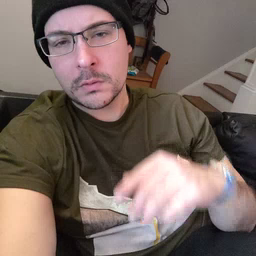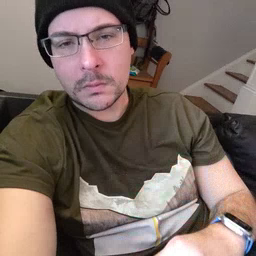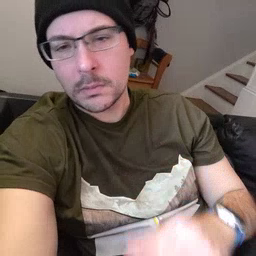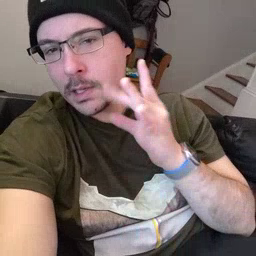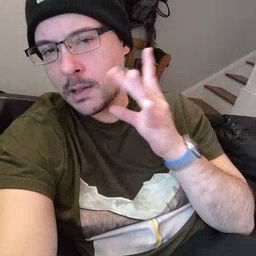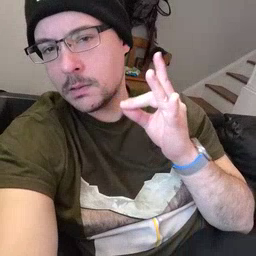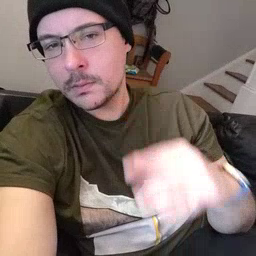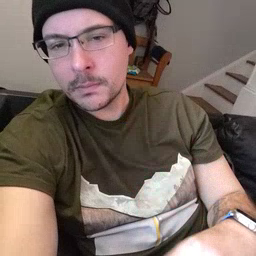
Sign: cat